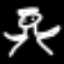
Label: angel